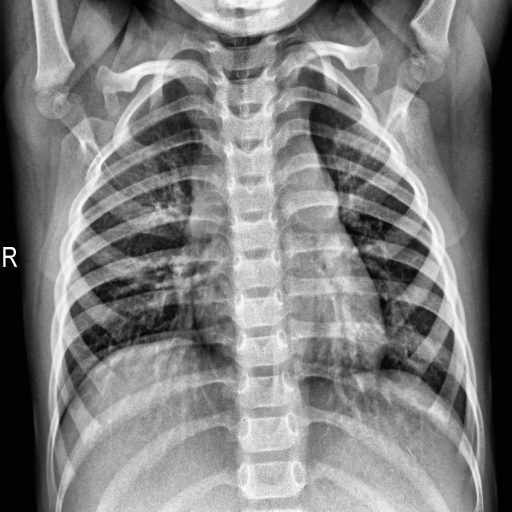
Finding: NORMAL